Here is a 2-D grayscale rendering of raw bearing vibration samples (signal-to-image). Determine the bearing's health state. Answer with exactly one of: normal, inner_race, outer_race, ball.
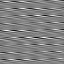
Answer: outer_race